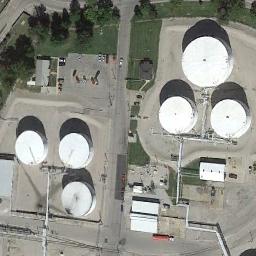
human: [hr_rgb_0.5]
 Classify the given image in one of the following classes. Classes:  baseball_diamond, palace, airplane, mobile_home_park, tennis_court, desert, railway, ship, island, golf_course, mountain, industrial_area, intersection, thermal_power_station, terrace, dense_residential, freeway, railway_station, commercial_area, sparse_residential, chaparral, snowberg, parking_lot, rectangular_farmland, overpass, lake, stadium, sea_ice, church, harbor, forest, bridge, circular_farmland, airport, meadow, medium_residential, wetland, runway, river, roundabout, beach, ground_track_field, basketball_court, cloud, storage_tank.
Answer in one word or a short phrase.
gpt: storage_tank